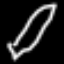
Label: pencil